Aerial crown-view tile of a tropical tree (Barro Colorado Island, Panama), acquired 20241216:
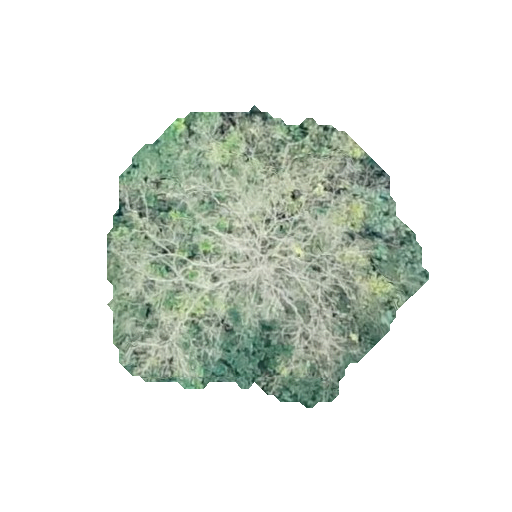
Species: Guapira myrtiflora
GBIF accepted scientific name: Guapira myrtiflora
Crown area: 103.086 m²